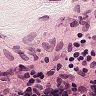
Metastatic tissue present: no